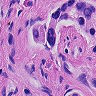
Metastatic tissue present: yes